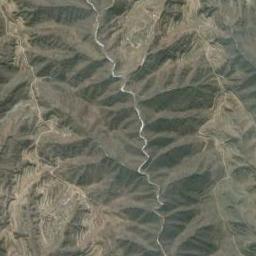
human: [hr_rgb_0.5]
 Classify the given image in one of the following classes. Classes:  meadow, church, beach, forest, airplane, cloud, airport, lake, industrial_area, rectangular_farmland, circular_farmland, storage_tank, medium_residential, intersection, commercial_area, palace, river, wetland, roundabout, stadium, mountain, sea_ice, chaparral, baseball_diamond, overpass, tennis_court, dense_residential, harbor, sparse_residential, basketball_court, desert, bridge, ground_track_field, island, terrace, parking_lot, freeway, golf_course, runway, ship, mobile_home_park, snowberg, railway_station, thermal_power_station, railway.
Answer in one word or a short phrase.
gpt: mountain